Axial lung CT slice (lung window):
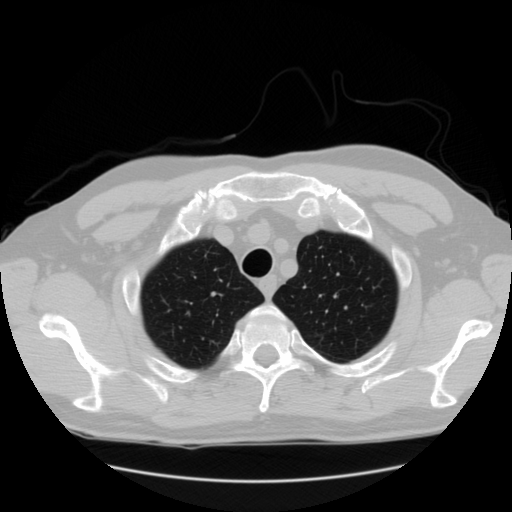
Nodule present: no